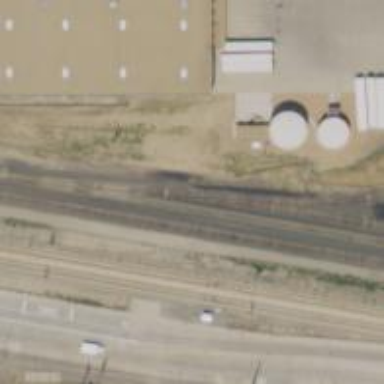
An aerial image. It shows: Railway spur service.